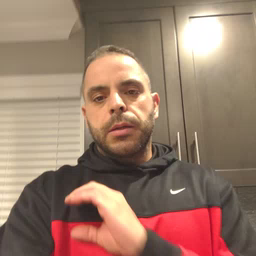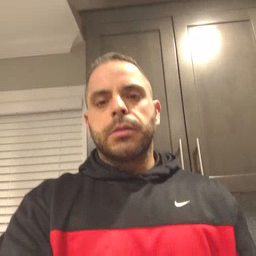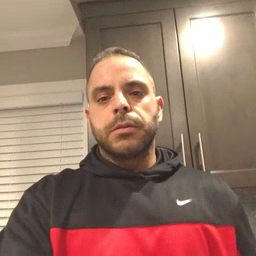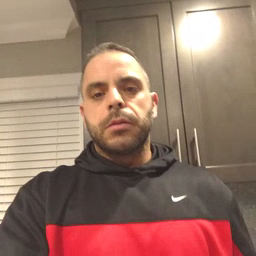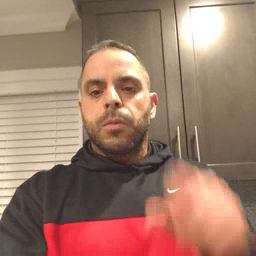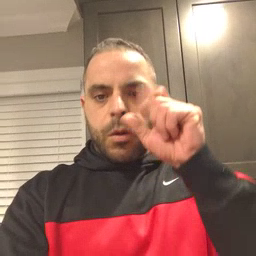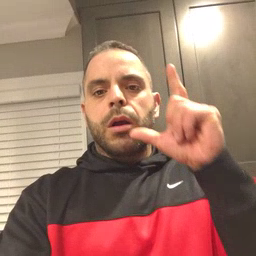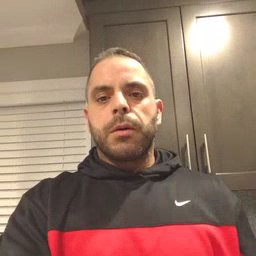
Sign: awake